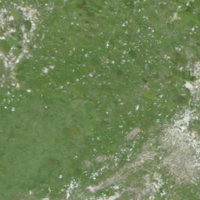
EUNIS habitat code: 26
Species observed at this site:
Marmota marmota